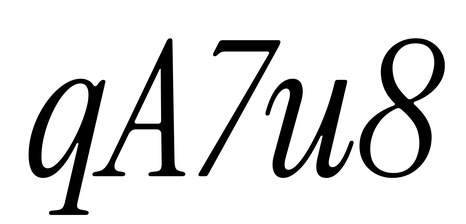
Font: InstrumentSerif-Italic